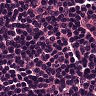
Metastatic tissue present: no